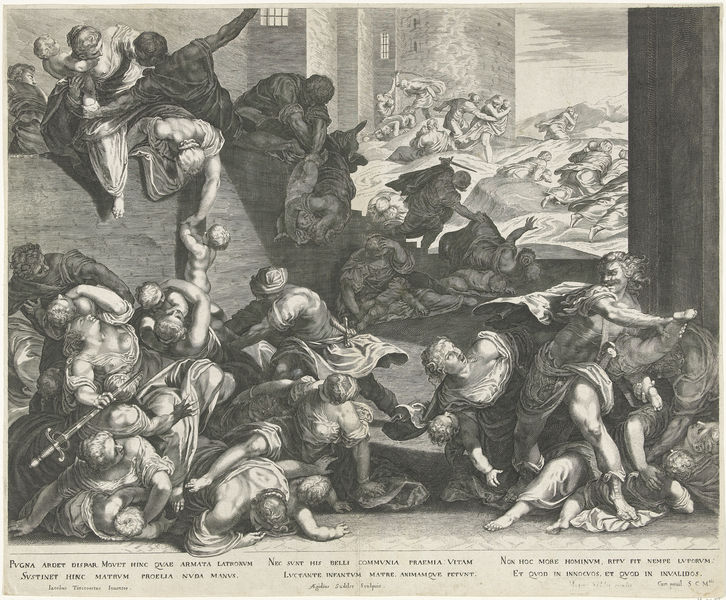
Titel: Kindermoord te Betlehem
Künstler: Aegidius Sadeler
Standort: Amsterdam
Institution: Rijksmuseum
Schlagwörter: conflict, crowd, fight, men, people, robes, soldier, soldiers, sword, swords, white, window, women, black, dress, female, gray, robe, wall, print, fighting, nudity, rape, roman, struggle, building, tower, death, child, male, black and white, castle, shadow, animals, illustration, battle, dead, children, city, historical, renaissance, walls, engraving, pencil, streets, war, breasts, book, baby, bible, mothers, stealing, bodies, latin, text, krieg, turban, slaughter, babies, killing, murder, knife, dying, murderer, turkish, horror, fortress, weapons, schwert, terror, conquest, innocent, fury, innocents, families, book illustration, ottoman, kidnapping, atrocity, hominim, leiden, töten, fliehen, invade, mass killing, tekst, sfdf